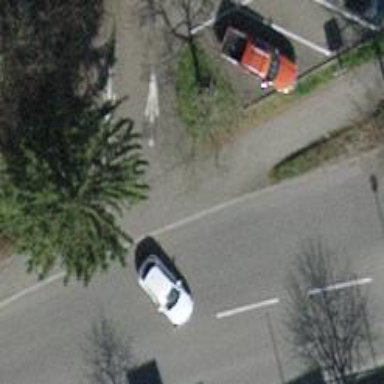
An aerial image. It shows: Unmarked crossing on the road.